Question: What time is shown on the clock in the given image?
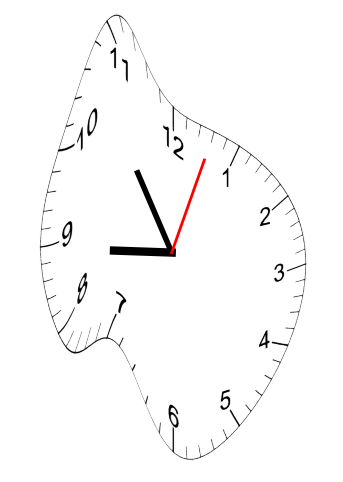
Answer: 08:54:03